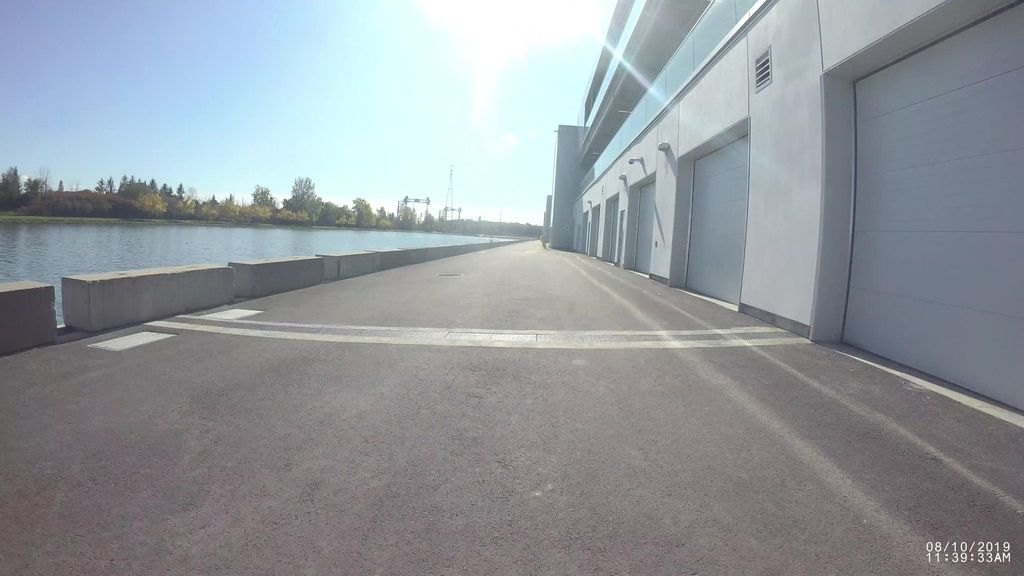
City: montreal